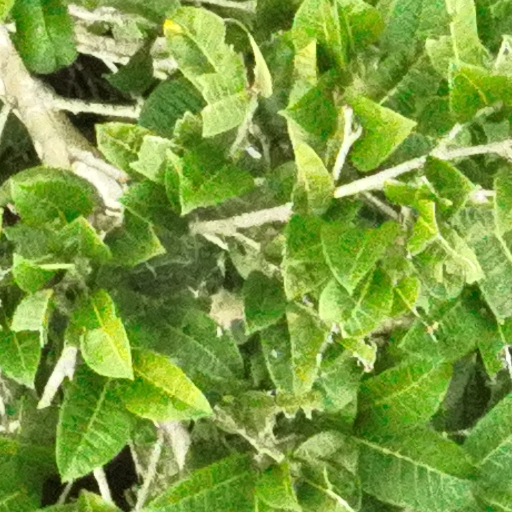
Species: Brosimum alicastrum
GBIF accepted scientific name: Brosimum alicastrum
Crown area (m\u00b2): 621.91